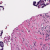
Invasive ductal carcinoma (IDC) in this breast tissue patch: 0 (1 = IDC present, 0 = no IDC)